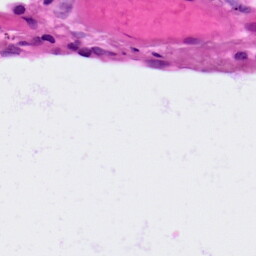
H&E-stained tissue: Lung